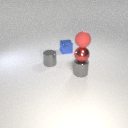
small gray metal cylinder to the right of small gray metal cylinder